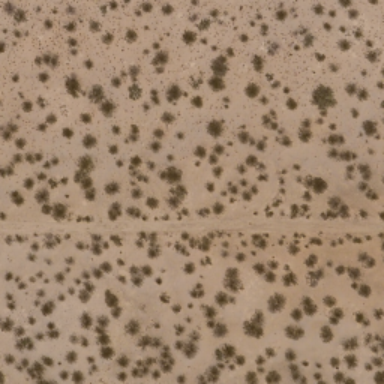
This is a chaparral .